Aerial crown-view tile of a tropical tree (Barro Colorado Island, Panama), acquired 20250512:
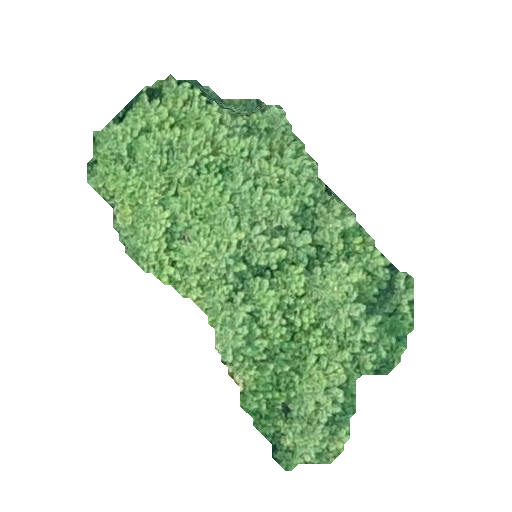
Species: Jacaranda copaia
GBIF accepted scientific name: Jacaranda copaia
Crown area: 100.725 m²